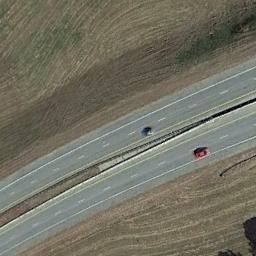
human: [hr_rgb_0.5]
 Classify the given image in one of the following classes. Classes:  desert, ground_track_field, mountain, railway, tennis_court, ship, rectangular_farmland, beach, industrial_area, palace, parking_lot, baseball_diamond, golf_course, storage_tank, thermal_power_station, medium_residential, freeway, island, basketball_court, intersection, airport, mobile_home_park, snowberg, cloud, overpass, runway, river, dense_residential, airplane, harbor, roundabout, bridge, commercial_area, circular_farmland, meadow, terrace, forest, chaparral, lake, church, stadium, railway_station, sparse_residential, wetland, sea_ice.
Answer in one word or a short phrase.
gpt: freeway